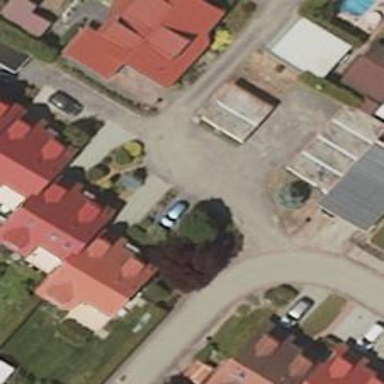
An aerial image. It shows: Living street.